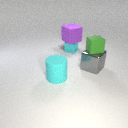
large cyan rubber cylinder to the left of large gray metal cube